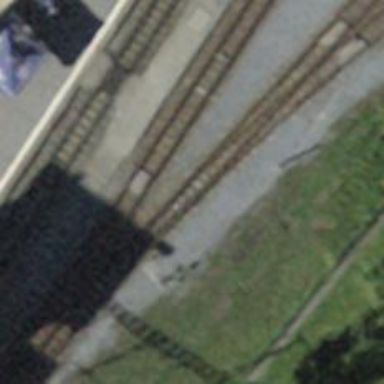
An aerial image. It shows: Railway switch.